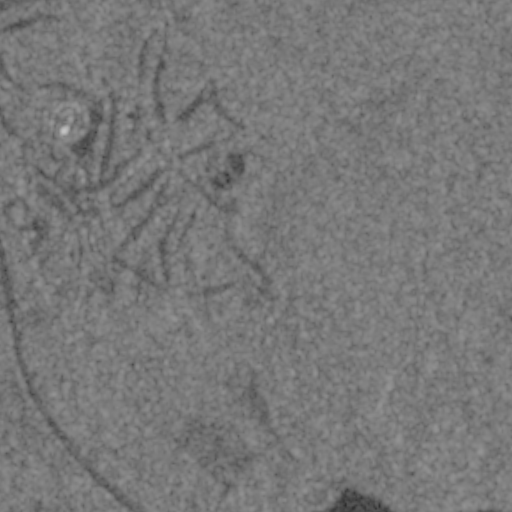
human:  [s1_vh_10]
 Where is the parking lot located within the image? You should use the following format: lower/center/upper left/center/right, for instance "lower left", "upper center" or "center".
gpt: The parking lot is located in the center left of the image.
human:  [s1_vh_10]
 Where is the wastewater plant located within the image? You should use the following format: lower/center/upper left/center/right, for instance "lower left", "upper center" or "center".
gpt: The wastewater plant is located in the upper center of the image.
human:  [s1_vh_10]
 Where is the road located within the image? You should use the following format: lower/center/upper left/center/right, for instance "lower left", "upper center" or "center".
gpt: There is no road in the image.

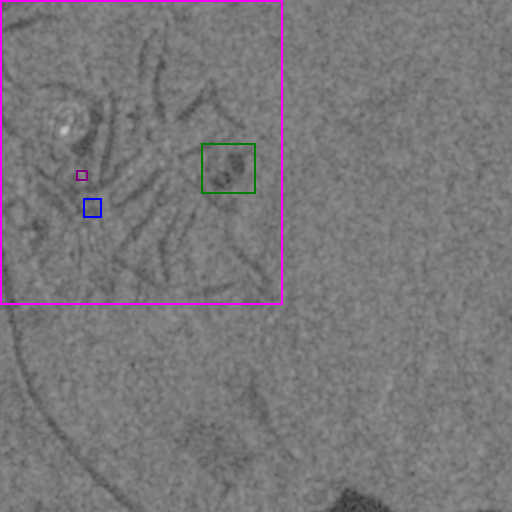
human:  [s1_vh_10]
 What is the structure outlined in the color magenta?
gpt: The structure outlined in magenta is a park.
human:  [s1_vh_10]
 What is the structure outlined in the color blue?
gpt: The structure outlined in blue is a parking lot.
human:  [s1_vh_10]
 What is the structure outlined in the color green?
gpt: The structure outlined in green is a wastewater plant.
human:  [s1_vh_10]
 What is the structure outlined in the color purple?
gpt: The structure outlined in purple is a building.
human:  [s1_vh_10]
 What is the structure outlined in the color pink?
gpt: There is no pink outline.